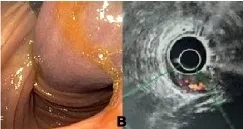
Endoscopy with EUS shows a large mixed echogenic submucosal lesion of size 4.0x2.8 cm with a 2 cm thick, long pedicle and a feeding artery on color Doppler leading to duodenal intussusception.
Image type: radiology (ultrasound)